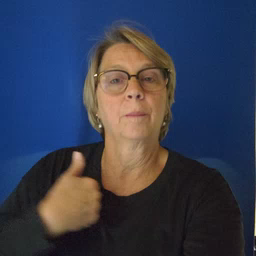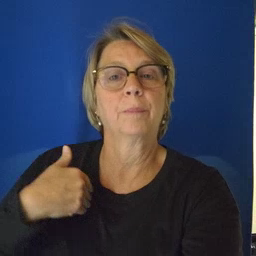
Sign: animal